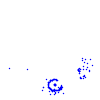
Particle: proton